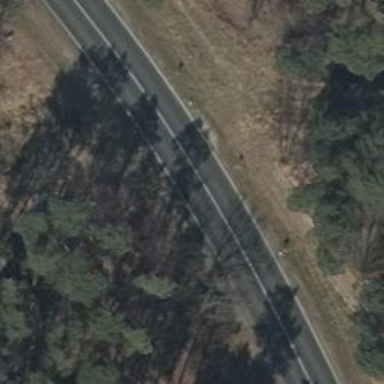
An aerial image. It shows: Asphalt road classified as primary highway.